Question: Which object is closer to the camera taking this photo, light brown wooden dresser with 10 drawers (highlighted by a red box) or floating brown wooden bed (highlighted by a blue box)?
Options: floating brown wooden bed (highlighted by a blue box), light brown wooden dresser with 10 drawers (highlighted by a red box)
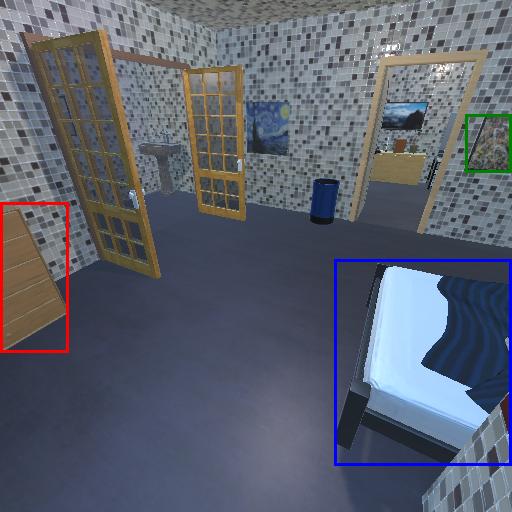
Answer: floating brown wooden bed (highlighted by a blue box)